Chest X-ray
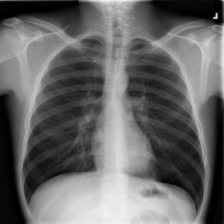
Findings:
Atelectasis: negative
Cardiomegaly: negative
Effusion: negative
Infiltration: negative
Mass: negative
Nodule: negative
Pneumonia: negative
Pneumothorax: negative
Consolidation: negative
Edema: negative
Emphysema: negative
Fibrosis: negative
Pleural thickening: negative
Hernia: negative